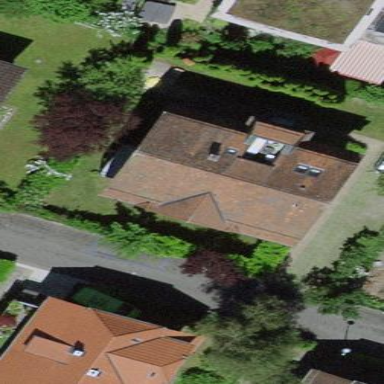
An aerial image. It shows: Apartments building with gabled roof made of roof tiles. The roof orientation is along the building.